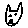
Label: cat